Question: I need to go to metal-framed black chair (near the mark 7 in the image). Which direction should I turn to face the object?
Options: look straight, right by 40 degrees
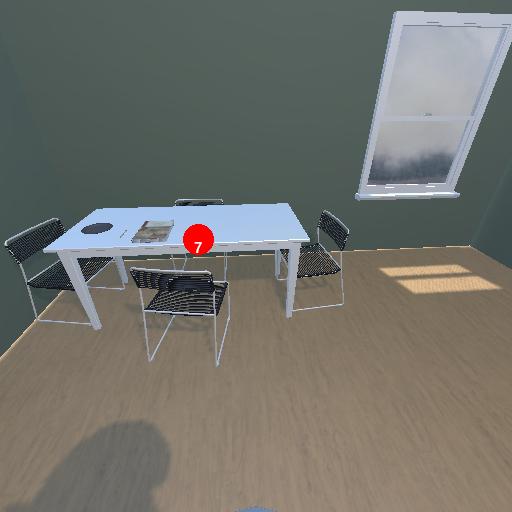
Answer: look straight